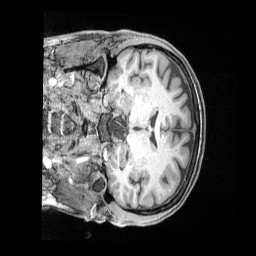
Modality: T1w
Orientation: coronal
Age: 36
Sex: female
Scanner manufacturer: siemens
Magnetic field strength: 3 T
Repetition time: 2 s
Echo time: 0.00211 s